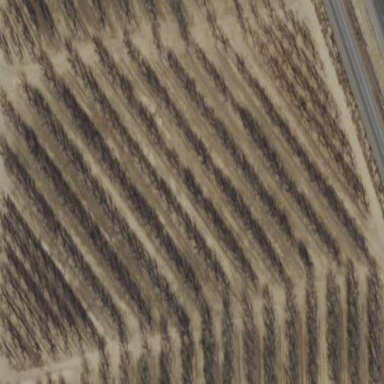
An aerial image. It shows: Orchard.